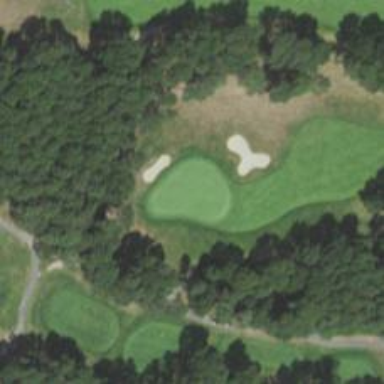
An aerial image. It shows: Golf hole.